Question: i am displaying array of data in a table view.
my code for that is like this.
'''
- (UITableViewCell *)tableView:(UITableView *)tableView cellForRowAtIndexPath:(NSIndexPath *)indexPath {
static NSString *CellIdentifier = @"Cell";
UITableViewCell *cell = [tableView dequeueReusableCellWithIdentifier:CellIdentifier];
if (cell == nil) {
cell = [[[UITableViewCell alloc] initWithFrame:CGRectZero reuseIdentifier:CellIdentifier] autorelease];
}
// Set up the cell
CGRect labelFrame = CGRectMake(0,0 , 100, 25);
itemNameLabel = [[[UILabel alloc] initWithFrame:labelFrame] autorelease];
itemNameLabel.textAlignment = UITextAlignmentLeft;
itemNameLabel.backgroundColor = [UIColor clearColor];
itemNameLabel.text = [tableData objectAtIndex:indexPath.row];
CGRect anotherLabelFrame = CGRectMake(120, 0, 100, 25);
quantityLabel = [[[UILabel alloc] initWithFrame:anotherLabelFrame] autorelease];
quantityLabel.textAlignment = UITextAlignmentLeft;
quantityLabel.backgroundColor = [UIColor clearColor];
MyGroceryListAppDelegate *appDelegate = (MyGroceryListAppDelegate *)[[UIApplication sharedApplication] delegate];
Category *obj = (Category *)[appDelegate.itemsList objectAtIndex:indexPath.row];
quantityLabel.text = [NSString stringWithFormat:@"%d",obj.quantity];
[cell.contentView addSubview:itemNameLabel];
[cell.contentView addSubview:quantityLabel];
return cell;
}
'''
how can i resolve this.
can any one please help me.
Thank u in advance.
i am giving text for itemNameLabel is using array and for quantityLabel using class object.
so,when i scrolling table view the array names are override on other label,but quantity label is not overriding because it is from class.
i need to display itemNameLabel from array since it changes it value.
when i scroll table view my tableview is looking like this.
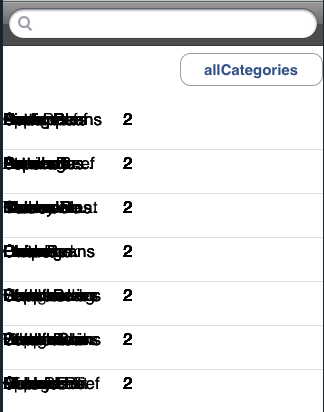
Answer: Ideally you should alloc all lable in this section
'''
if (cell == nil) {
cell = [[[UITableViewCell alloc] initWithFrame:CGRectZero reuseIdentifier:CellIdentifier] autorelease];
}
'''
and in the else part you should just Tag those labels and reuse after it but there is another short and sweet way
if Application is not much resource consuming
change
'''
UITableViewCell *cell = [tableView dequeueReusableCellWithIdentifier:CellIdentifier];
'''
to
'''
UITableViewCell *cell = [tableView dequeueReusableCellWithIdentifier:nil];
'''